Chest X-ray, PA view. Patient: 60 years old, sex F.
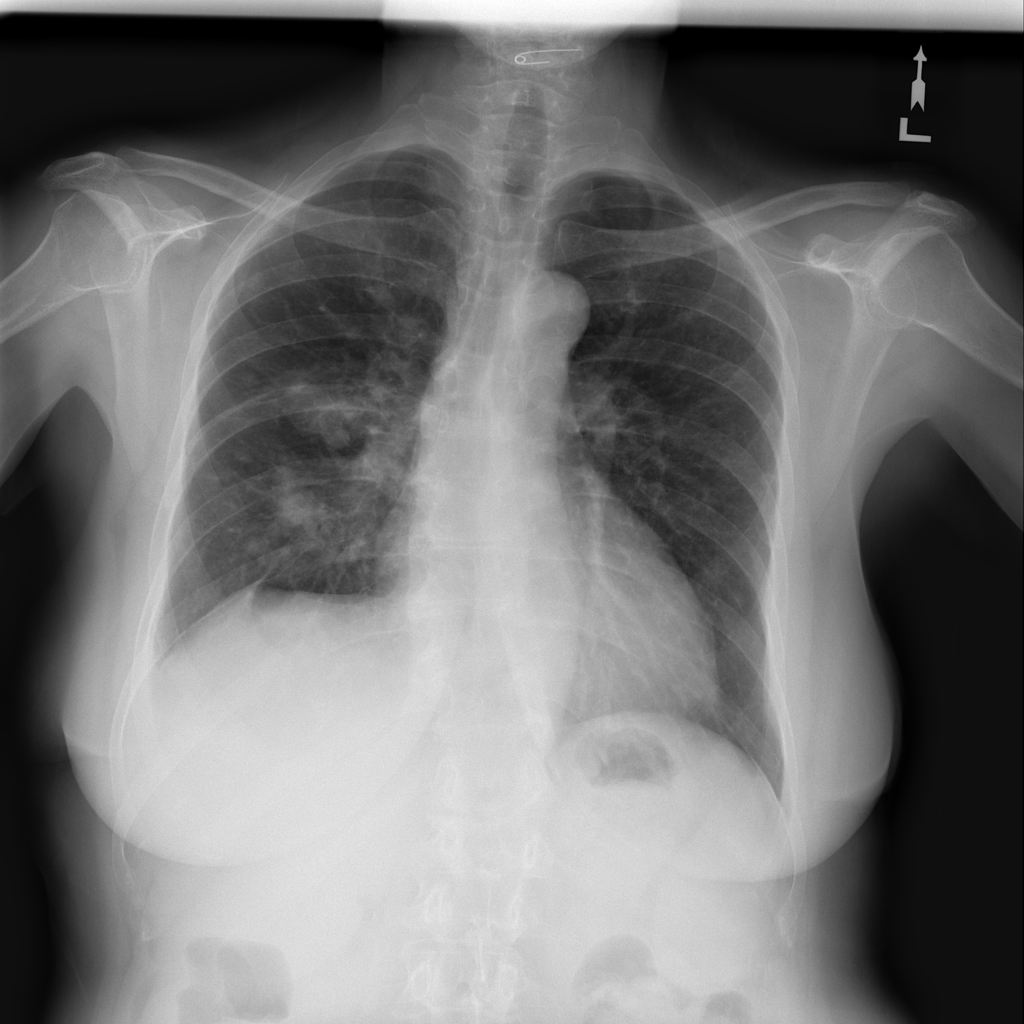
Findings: Effusion, Mass